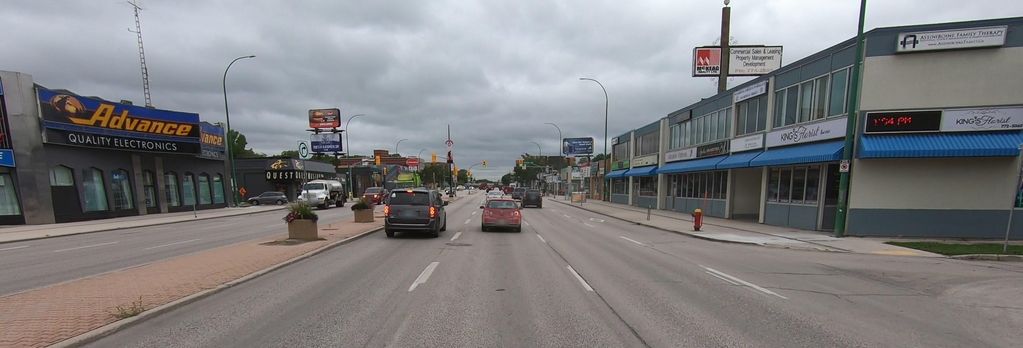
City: winnipeg